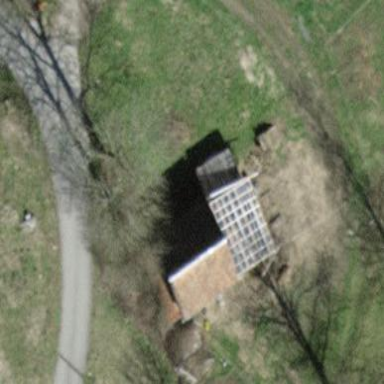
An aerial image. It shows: Shed.